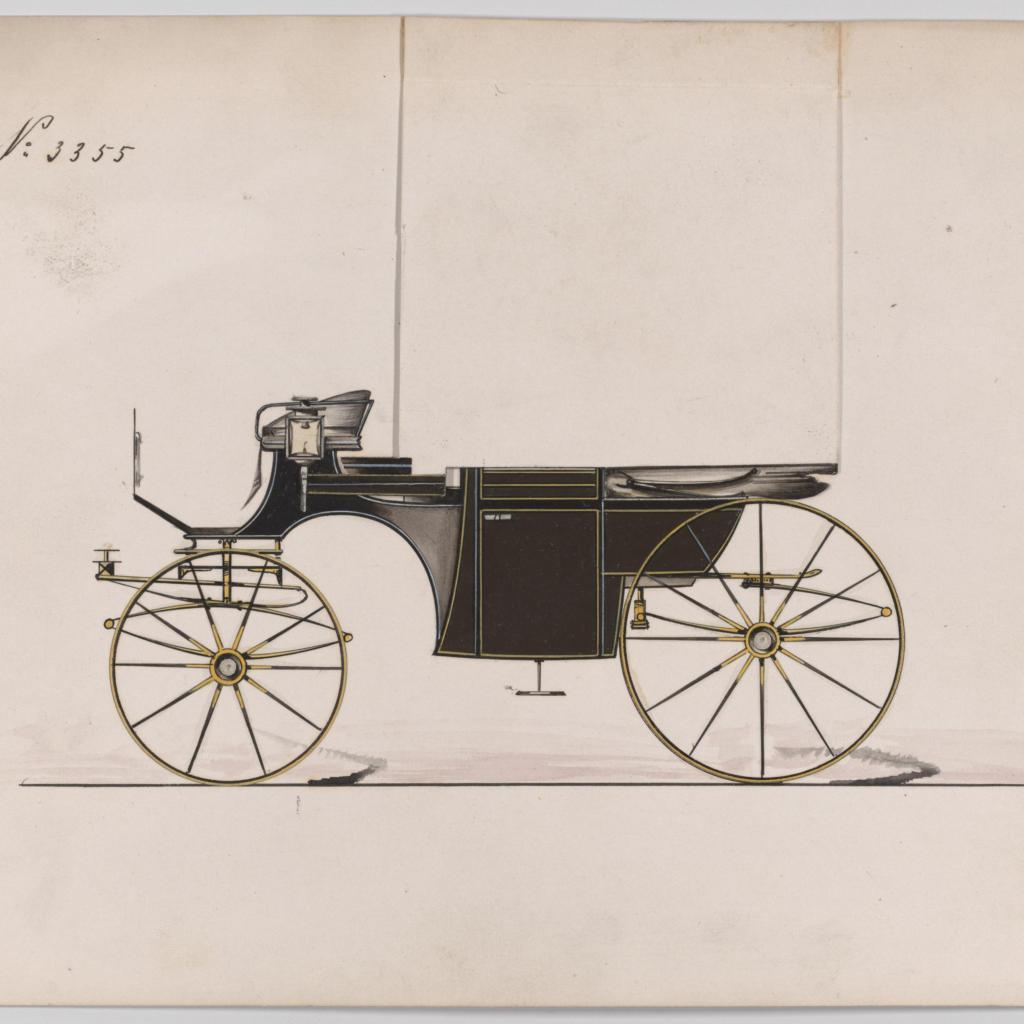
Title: Design for Landaulet, no. 3355
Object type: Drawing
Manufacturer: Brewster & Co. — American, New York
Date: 1877
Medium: Pen and black ink, watercolor and gouache with gum arabic and metallic ink
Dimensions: Sheet: 6 5/8 x 9 3/8 in. (16.8 x 23.8 cm)
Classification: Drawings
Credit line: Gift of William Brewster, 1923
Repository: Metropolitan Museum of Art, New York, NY